Field crop: tomato
Growth stage: 2
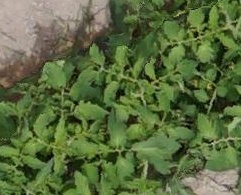
Species: tomato